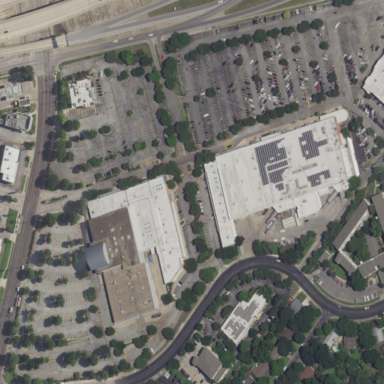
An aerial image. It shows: Retail area.